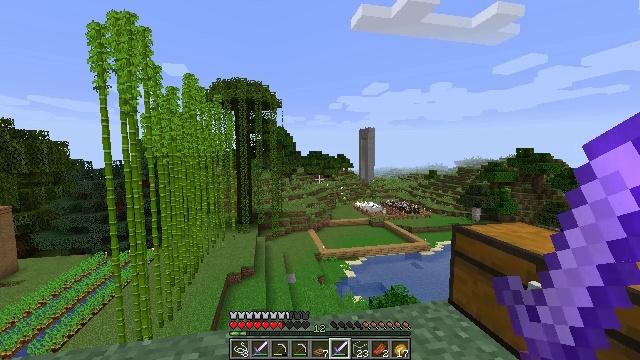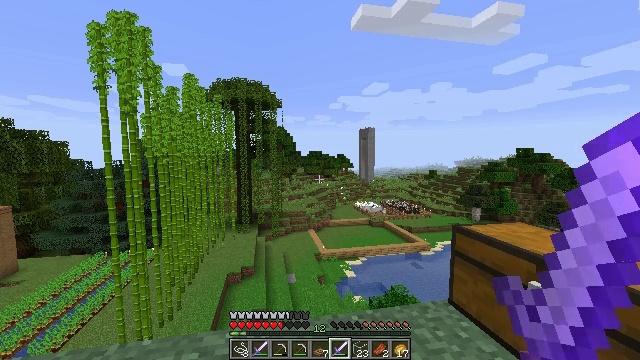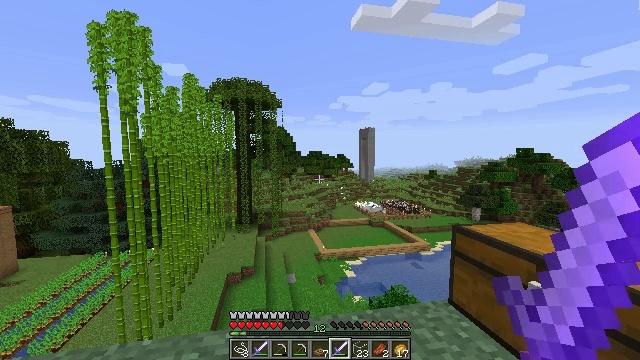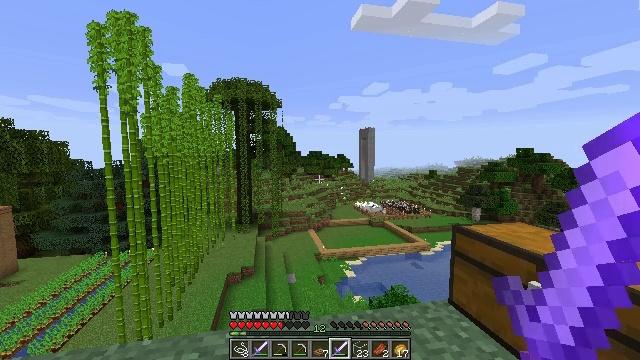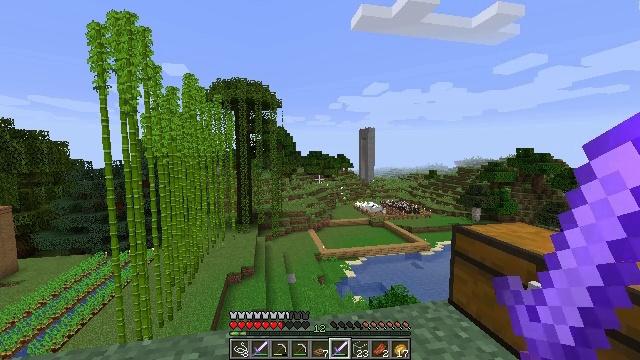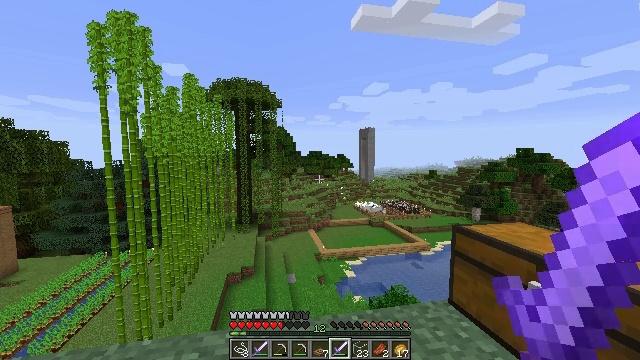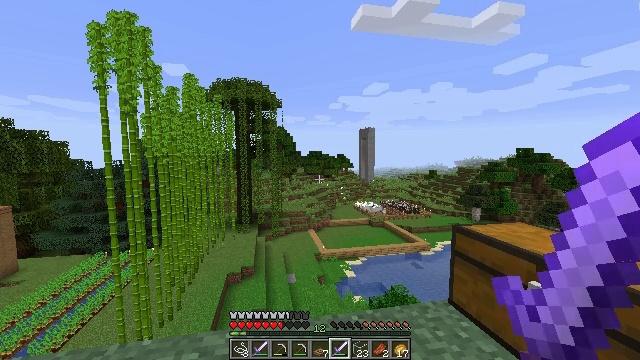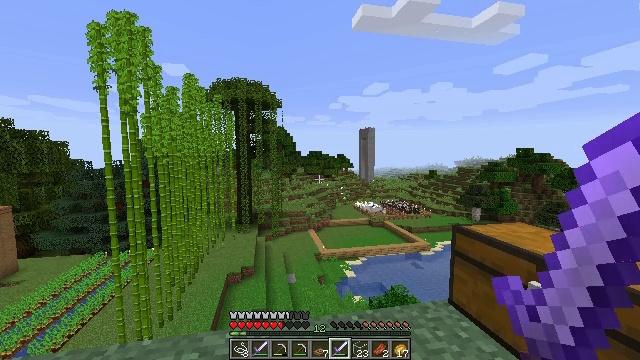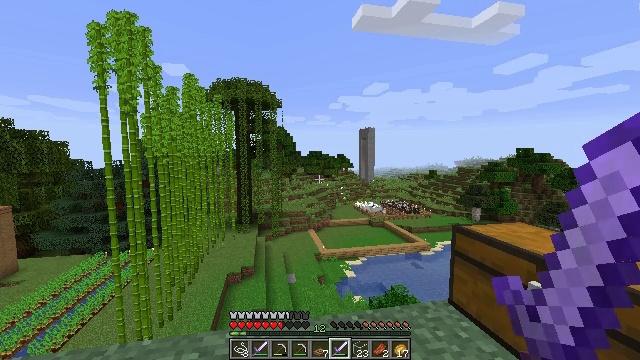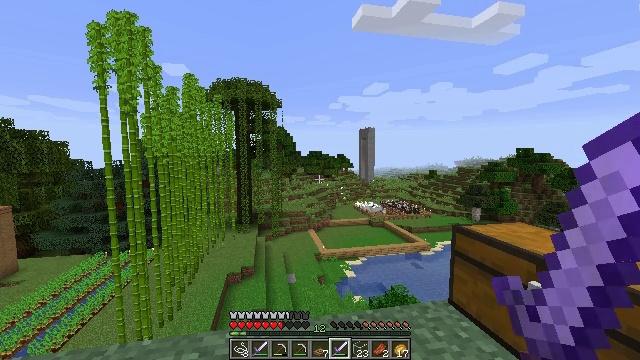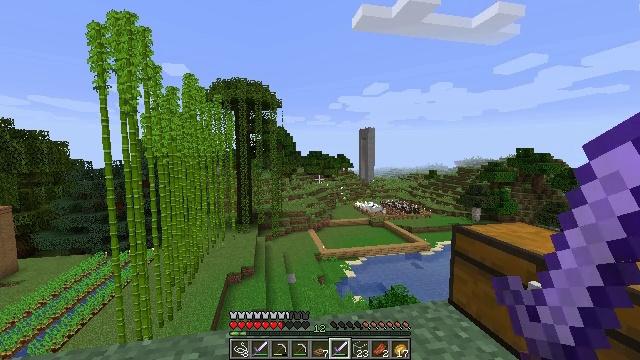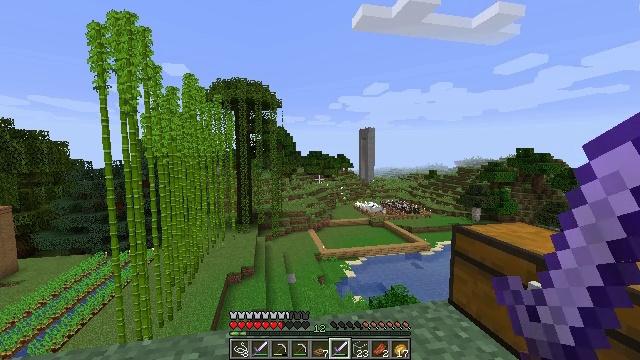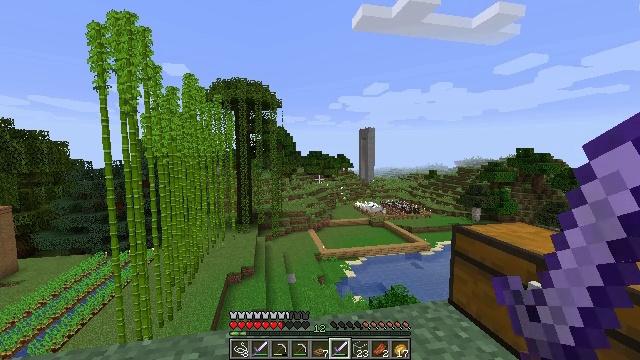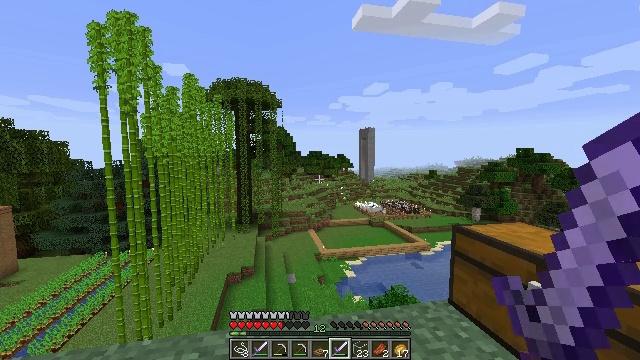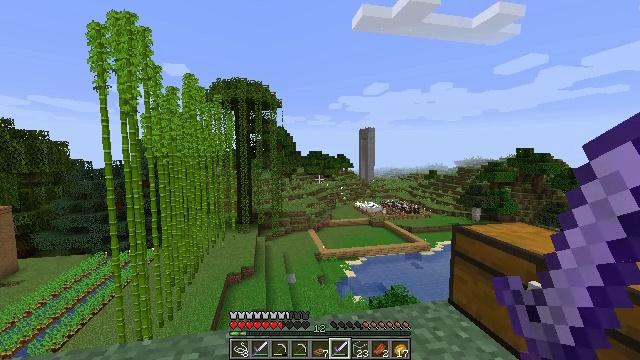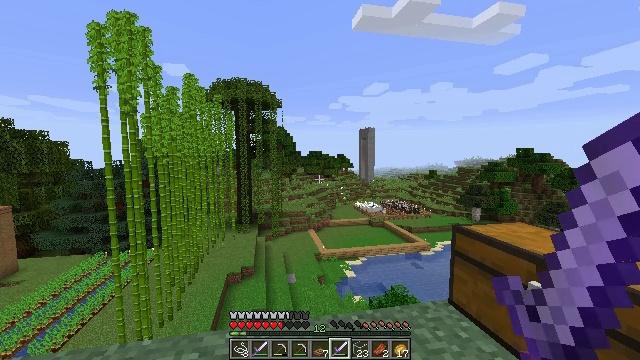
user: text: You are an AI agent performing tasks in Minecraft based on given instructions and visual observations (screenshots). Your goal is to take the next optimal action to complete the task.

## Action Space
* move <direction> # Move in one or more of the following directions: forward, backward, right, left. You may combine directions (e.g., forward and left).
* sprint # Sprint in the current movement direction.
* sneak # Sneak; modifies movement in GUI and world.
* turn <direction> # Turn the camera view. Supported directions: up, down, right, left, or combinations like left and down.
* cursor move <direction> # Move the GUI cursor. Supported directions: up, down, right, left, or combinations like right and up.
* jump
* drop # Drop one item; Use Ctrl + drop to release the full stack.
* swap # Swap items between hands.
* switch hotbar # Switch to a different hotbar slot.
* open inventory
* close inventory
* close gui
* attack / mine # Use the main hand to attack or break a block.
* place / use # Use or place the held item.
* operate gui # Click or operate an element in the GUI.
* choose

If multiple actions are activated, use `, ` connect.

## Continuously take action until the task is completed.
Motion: motion action
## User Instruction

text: Combine paper and leather on the crafting table to craft a book.
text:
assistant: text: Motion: no_op
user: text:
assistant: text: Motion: no_op
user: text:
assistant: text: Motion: no_op
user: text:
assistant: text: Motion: no_op
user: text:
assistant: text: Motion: no_op
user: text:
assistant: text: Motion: no_op
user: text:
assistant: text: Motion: no_op
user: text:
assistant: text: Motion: no_op
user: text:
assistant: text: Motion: no_op
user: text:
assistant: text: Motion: no_op
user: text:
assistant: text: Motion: no_op
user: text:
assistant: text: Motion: no_op
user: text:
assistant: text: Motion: no_op
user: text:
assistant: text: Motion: no_op
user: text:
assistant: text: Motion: no_op
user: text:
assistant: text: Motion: no_op
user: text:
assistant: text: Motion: no_op
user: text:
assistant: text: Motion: no_op
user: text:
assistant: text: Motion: no_op
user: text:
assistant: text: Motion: no_op
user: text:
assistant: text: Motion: no_op
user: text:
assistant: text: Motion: no_op
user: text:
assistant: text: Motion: no_op
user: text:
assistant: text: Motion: no_op
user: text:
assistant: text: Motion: no_op
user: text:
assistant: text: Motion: no_op
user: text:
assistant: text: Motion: no_op
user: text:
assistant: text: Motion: no_op
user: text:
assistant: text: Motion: no_op
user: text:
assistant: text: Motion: no_op